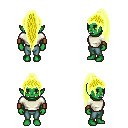
a pixel art fantasy rpg character, female body template, orc, green skin, white long-sleeve shirt, teal pants, gold extra-long topknot hairstyle, leather bracers, four views (front, back, left, right), 2x2 character sprite sheet, small pixel art, hard edges, no anti-aliasing